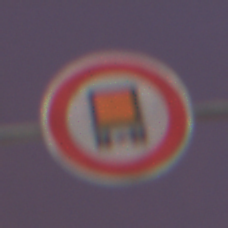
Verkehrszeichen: VerbotKennzeichnungspflichtigeKraftfahrzeugeGefaehrlicheGueter
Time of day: SunriseSunset
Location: Outdoor (Urban)
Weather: PartlyCloudy
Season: NotSpecified
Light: Artificial